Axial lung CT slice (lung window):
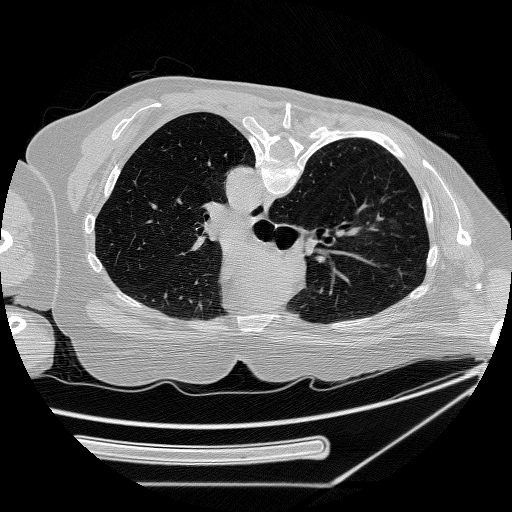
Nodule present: yes
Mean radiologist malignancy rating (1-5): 5